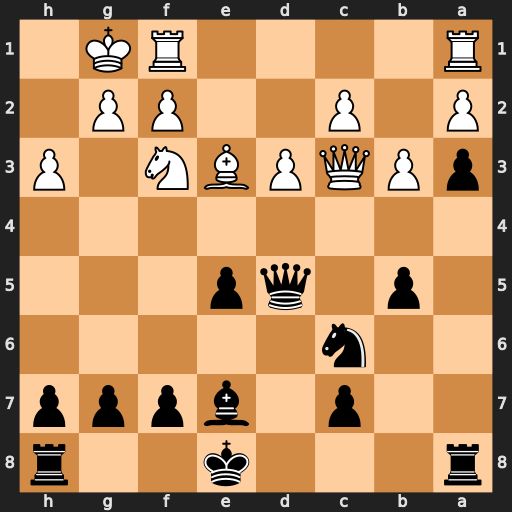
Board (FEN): r3k2r/2p1bppp/2n5/1p1qp3/8/pPQPBN1P/P1P2PP1/R4RK1
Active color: b
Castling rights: kq
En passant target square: -
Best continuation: Bb4 Qxc6+ Qxc6